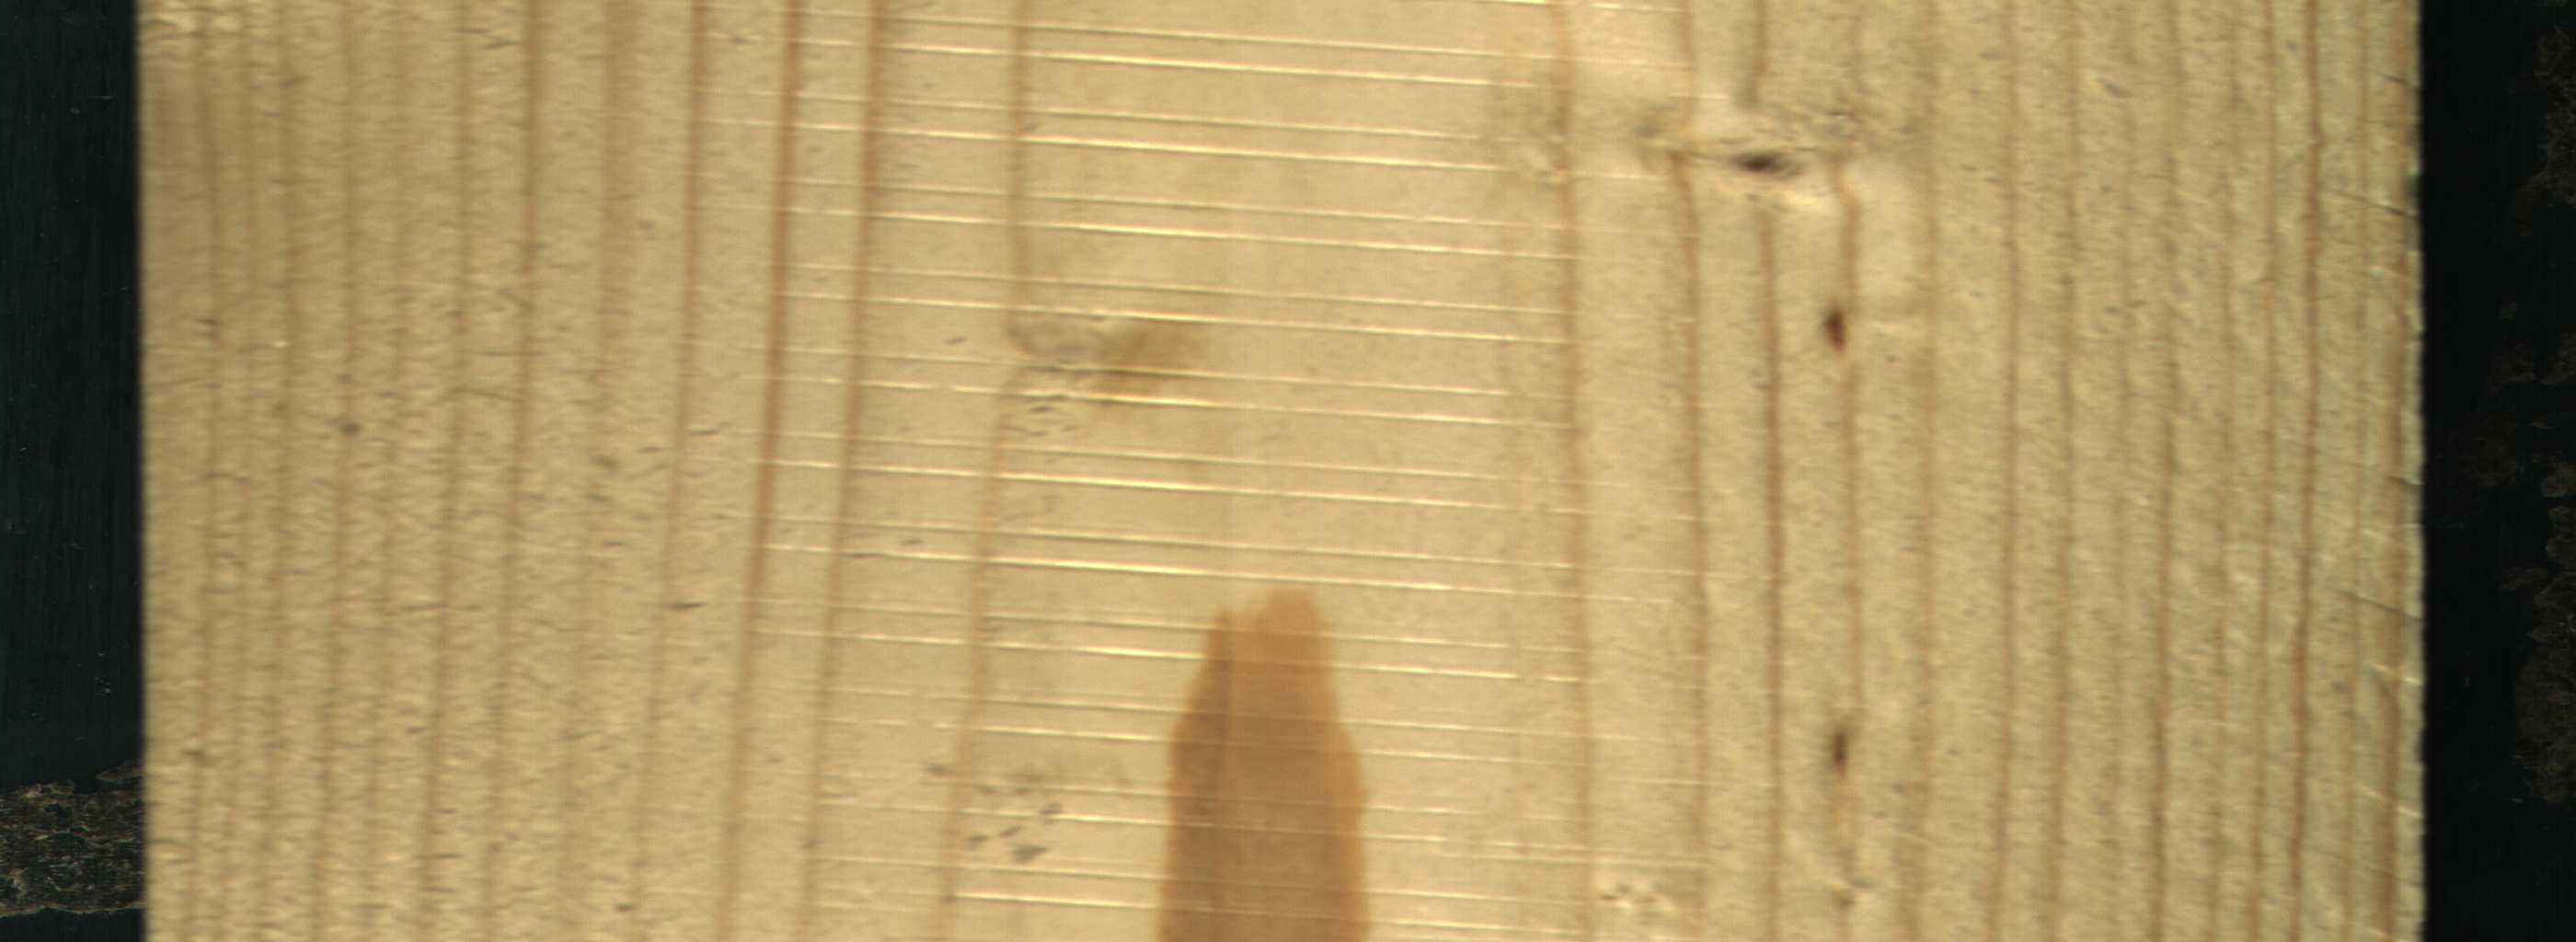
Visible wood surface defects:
Live_Knot